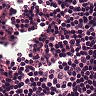
Metastatic tissue present: no